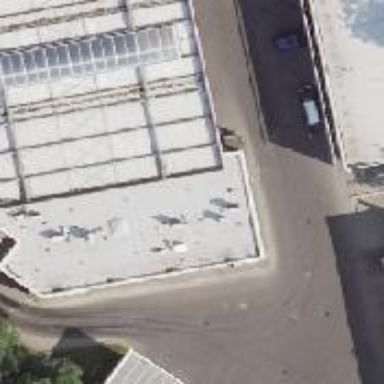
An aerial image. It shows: Fast food establishment.